You are looking at the short-time Fourier spectrogram of a bearing's acceleration signal. Based on the visible evidence, which condition applies: normal, inner_race, outer_race, ball?
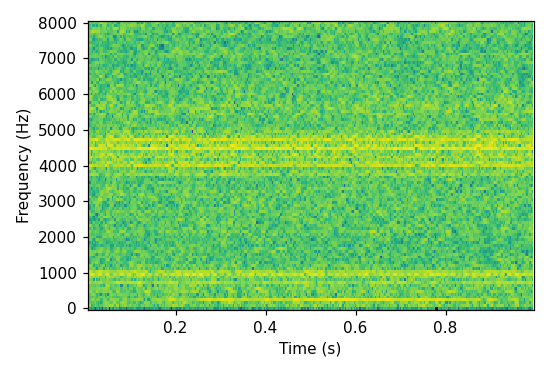
Answer: outer_race